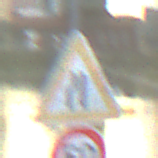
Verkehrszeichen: EinseitigVerengteFahrbahnLinks
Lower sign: Geschwindigkeit50
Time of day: SunriseSunset
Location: Outdoor (Urban)
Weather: PartlyCloudy
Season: NotSpecified
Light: Natural